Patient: sex M, age 65
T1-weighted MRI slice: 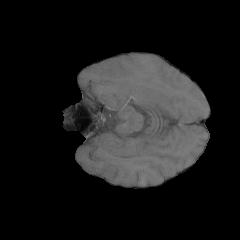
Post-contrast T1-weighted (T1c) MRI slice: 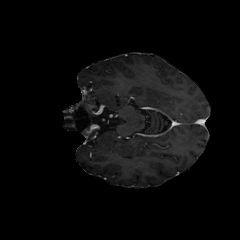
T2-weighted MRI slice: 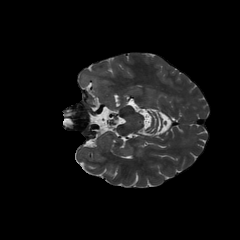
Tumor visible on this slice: no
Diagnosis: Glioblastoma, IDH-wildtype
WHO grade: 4